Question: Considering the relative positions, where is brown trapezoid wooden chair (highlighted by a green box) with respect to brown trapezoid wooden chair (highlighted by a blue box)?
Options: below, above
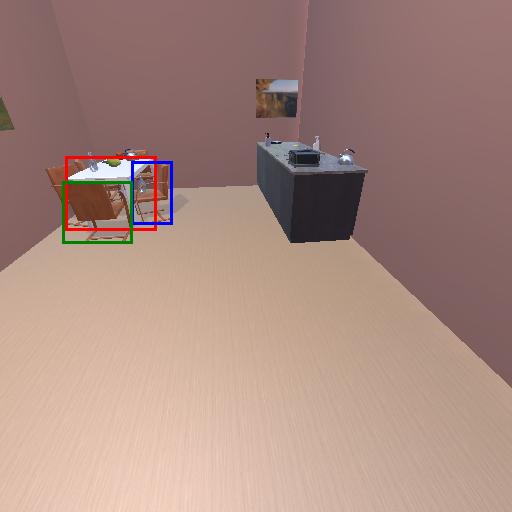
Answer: below